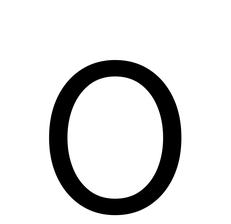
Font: Inter_Light